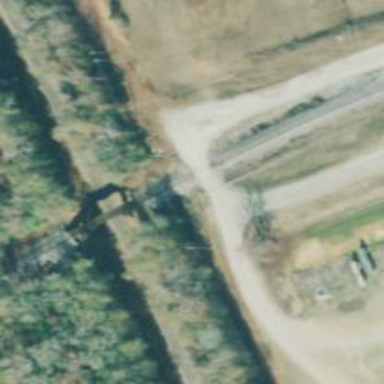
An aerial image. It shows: Disused railway bridge.